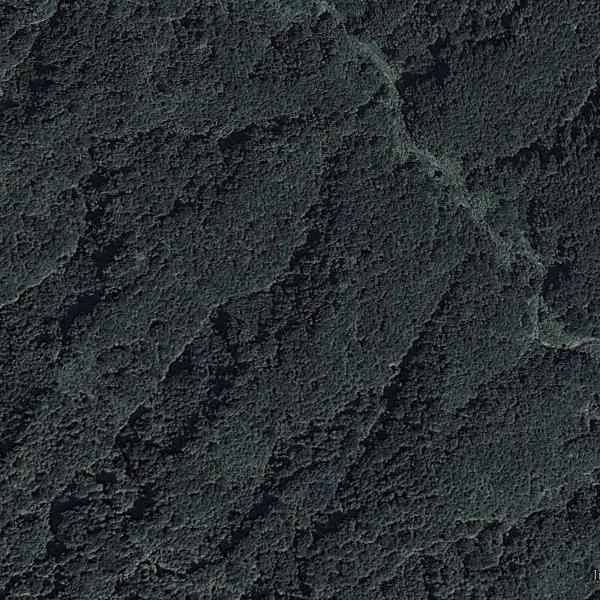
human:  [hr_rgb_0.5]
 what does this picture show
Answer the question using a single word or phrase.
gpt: forest